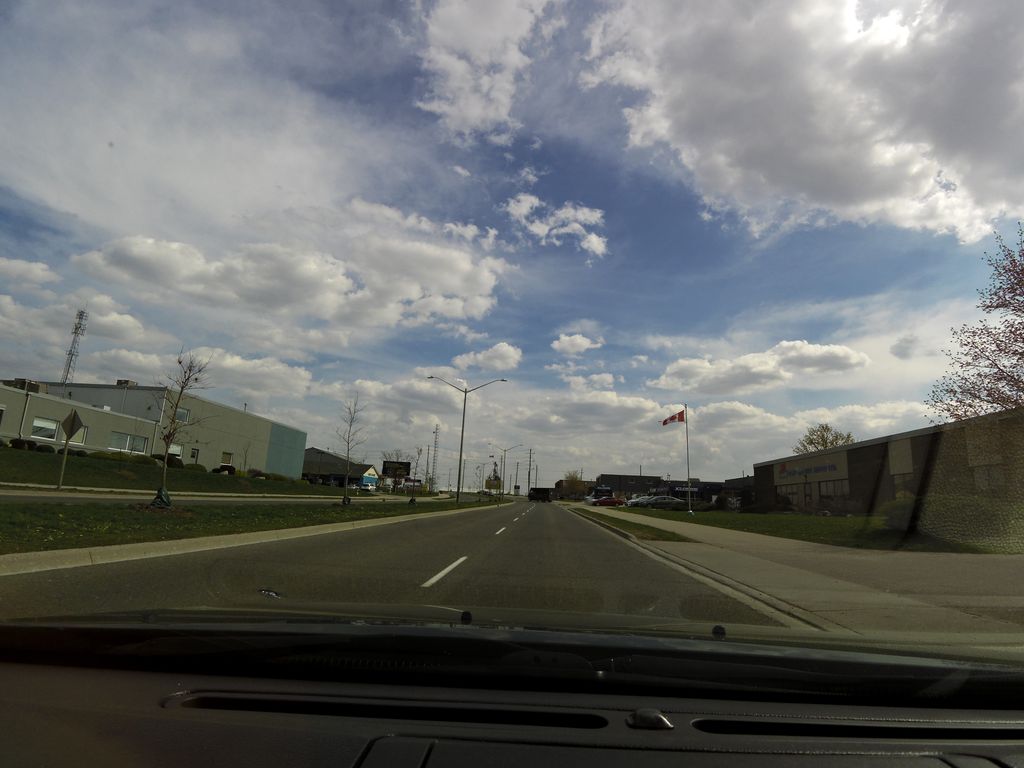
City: kitchener-waterloo